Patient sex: M
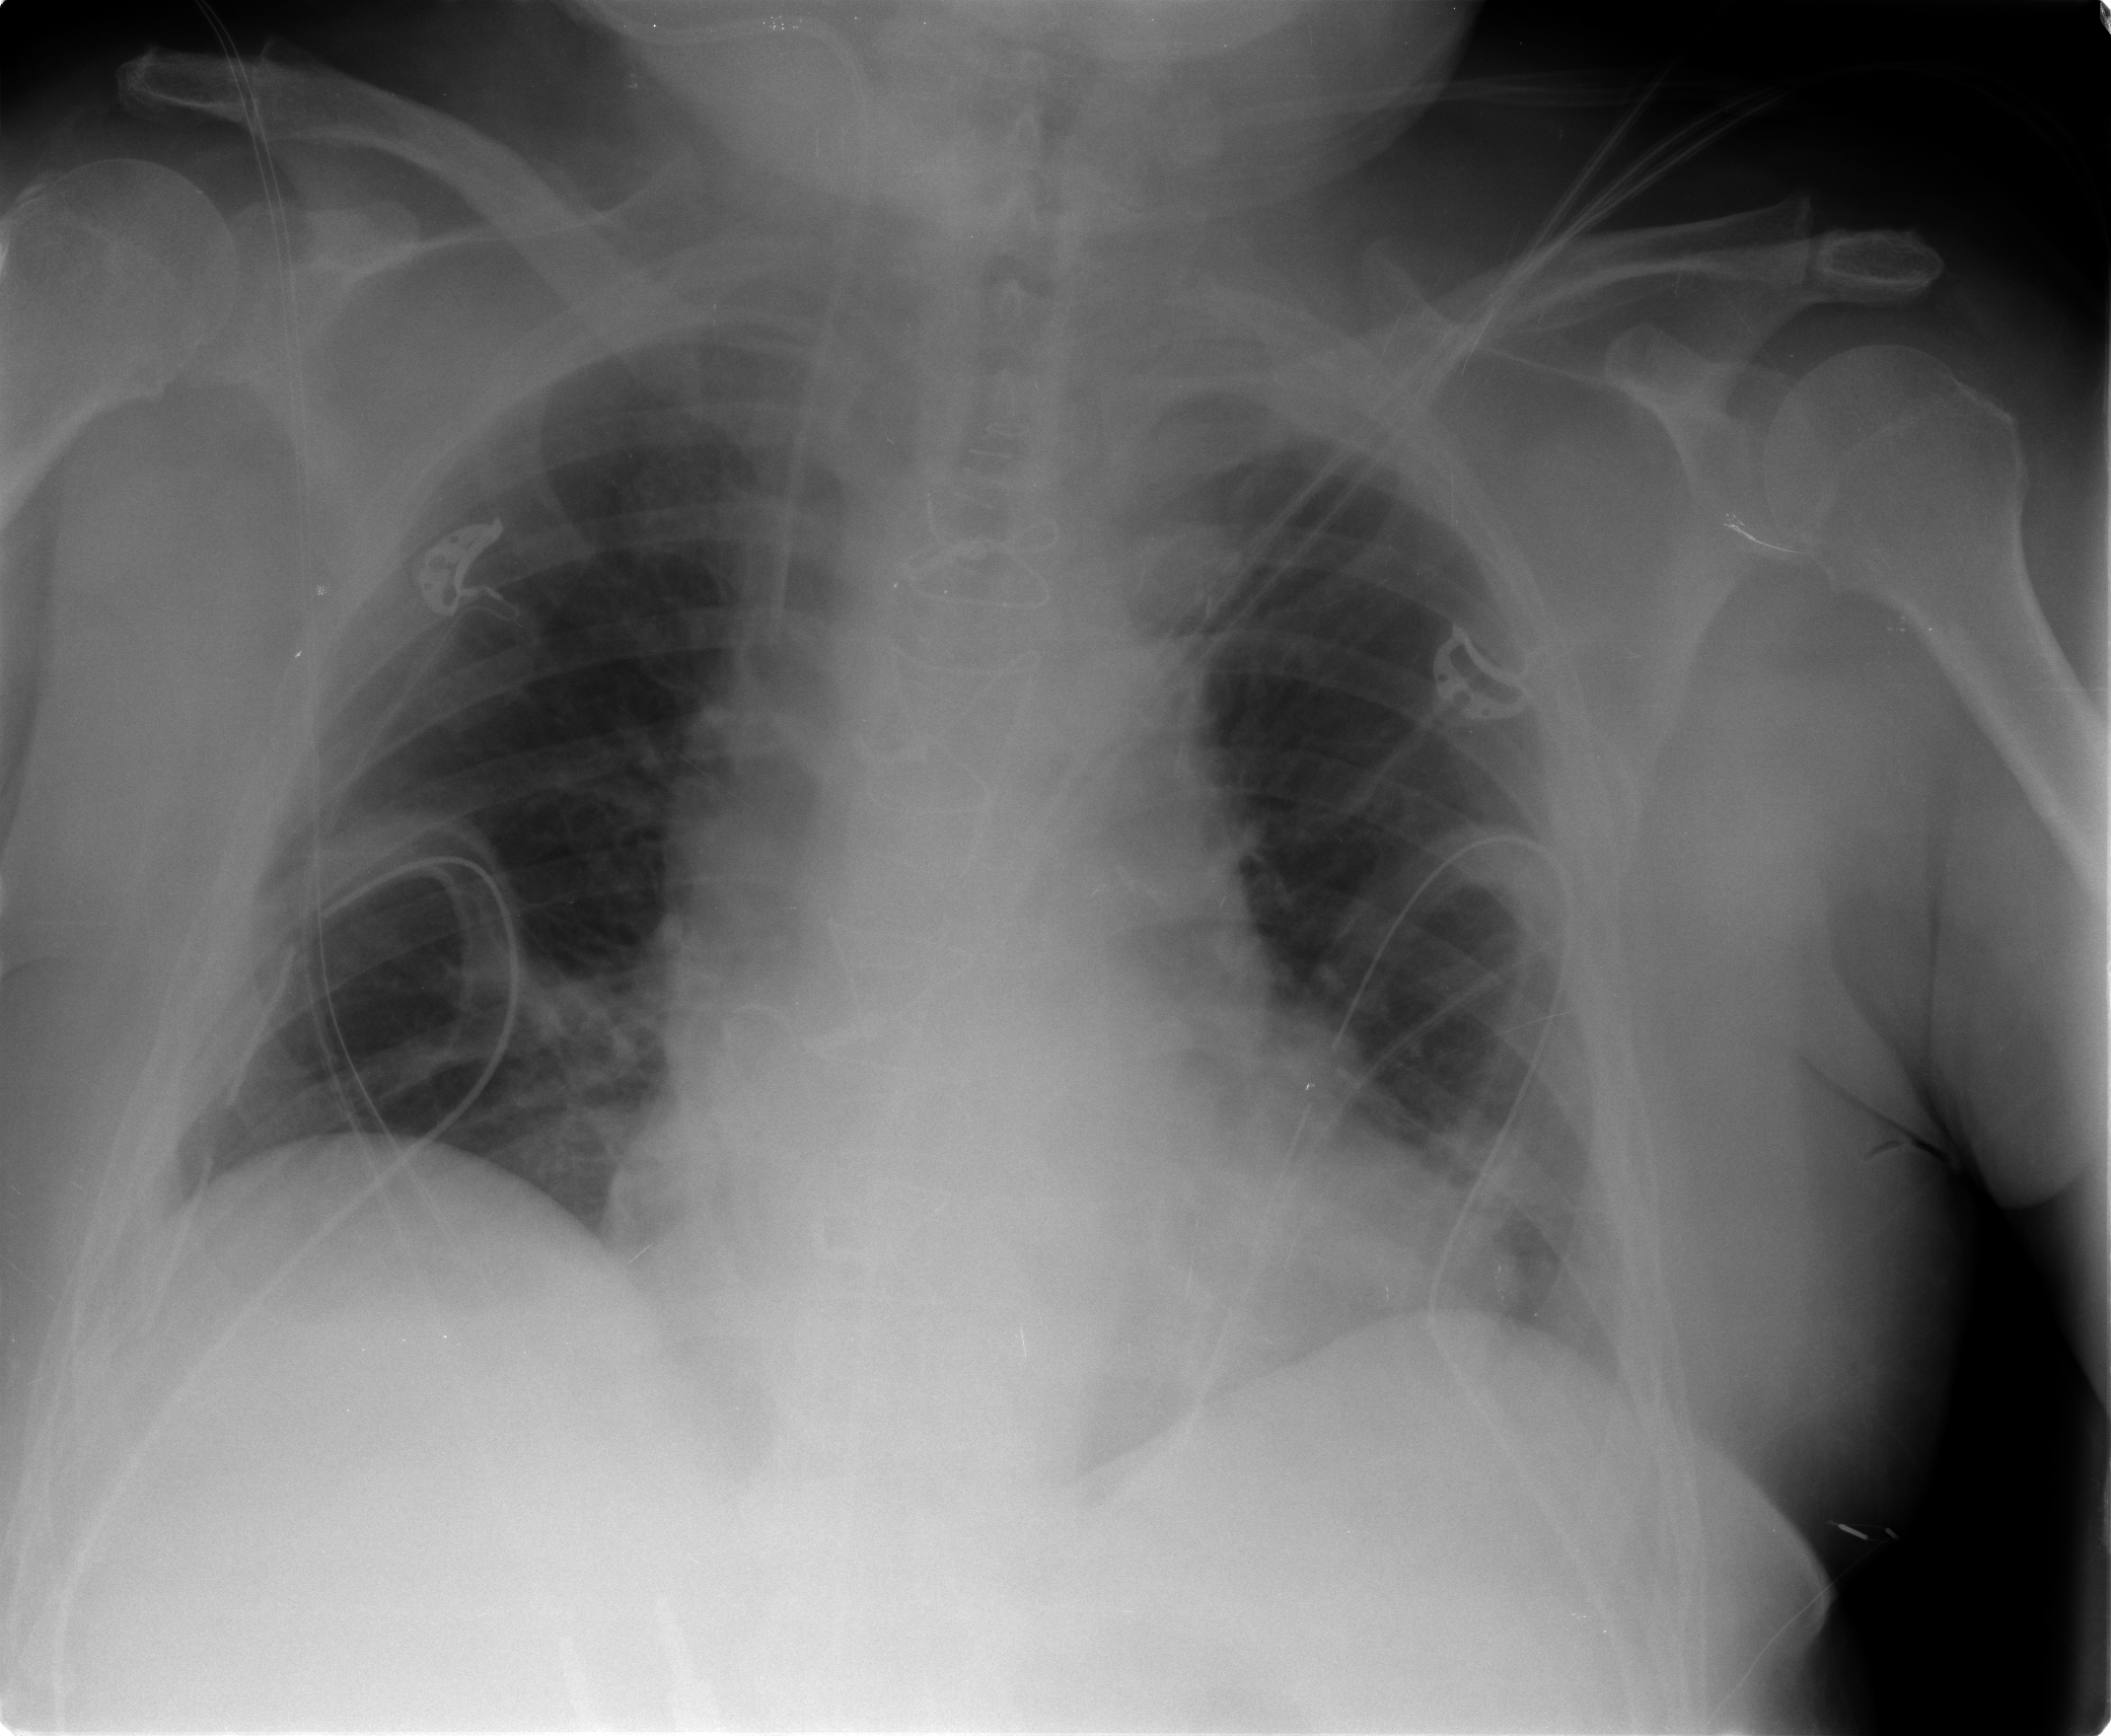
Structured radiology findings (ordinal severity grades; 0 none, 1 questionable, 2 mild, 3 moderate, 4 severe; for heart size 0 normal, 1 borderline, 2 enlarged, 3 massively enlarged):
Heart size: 0
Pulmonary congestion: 0
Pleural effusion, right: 0
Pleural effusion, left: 2
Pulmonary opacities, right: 0
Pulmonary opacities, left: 0
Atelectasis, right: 1
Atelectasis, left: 1